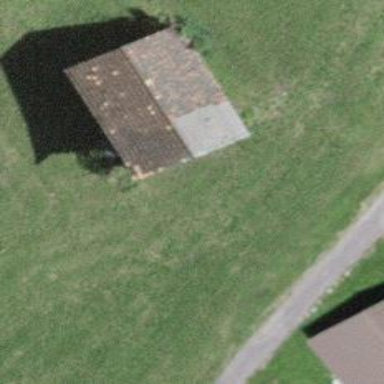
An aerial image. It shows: Barn.